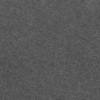
Label: dusty